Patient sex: M
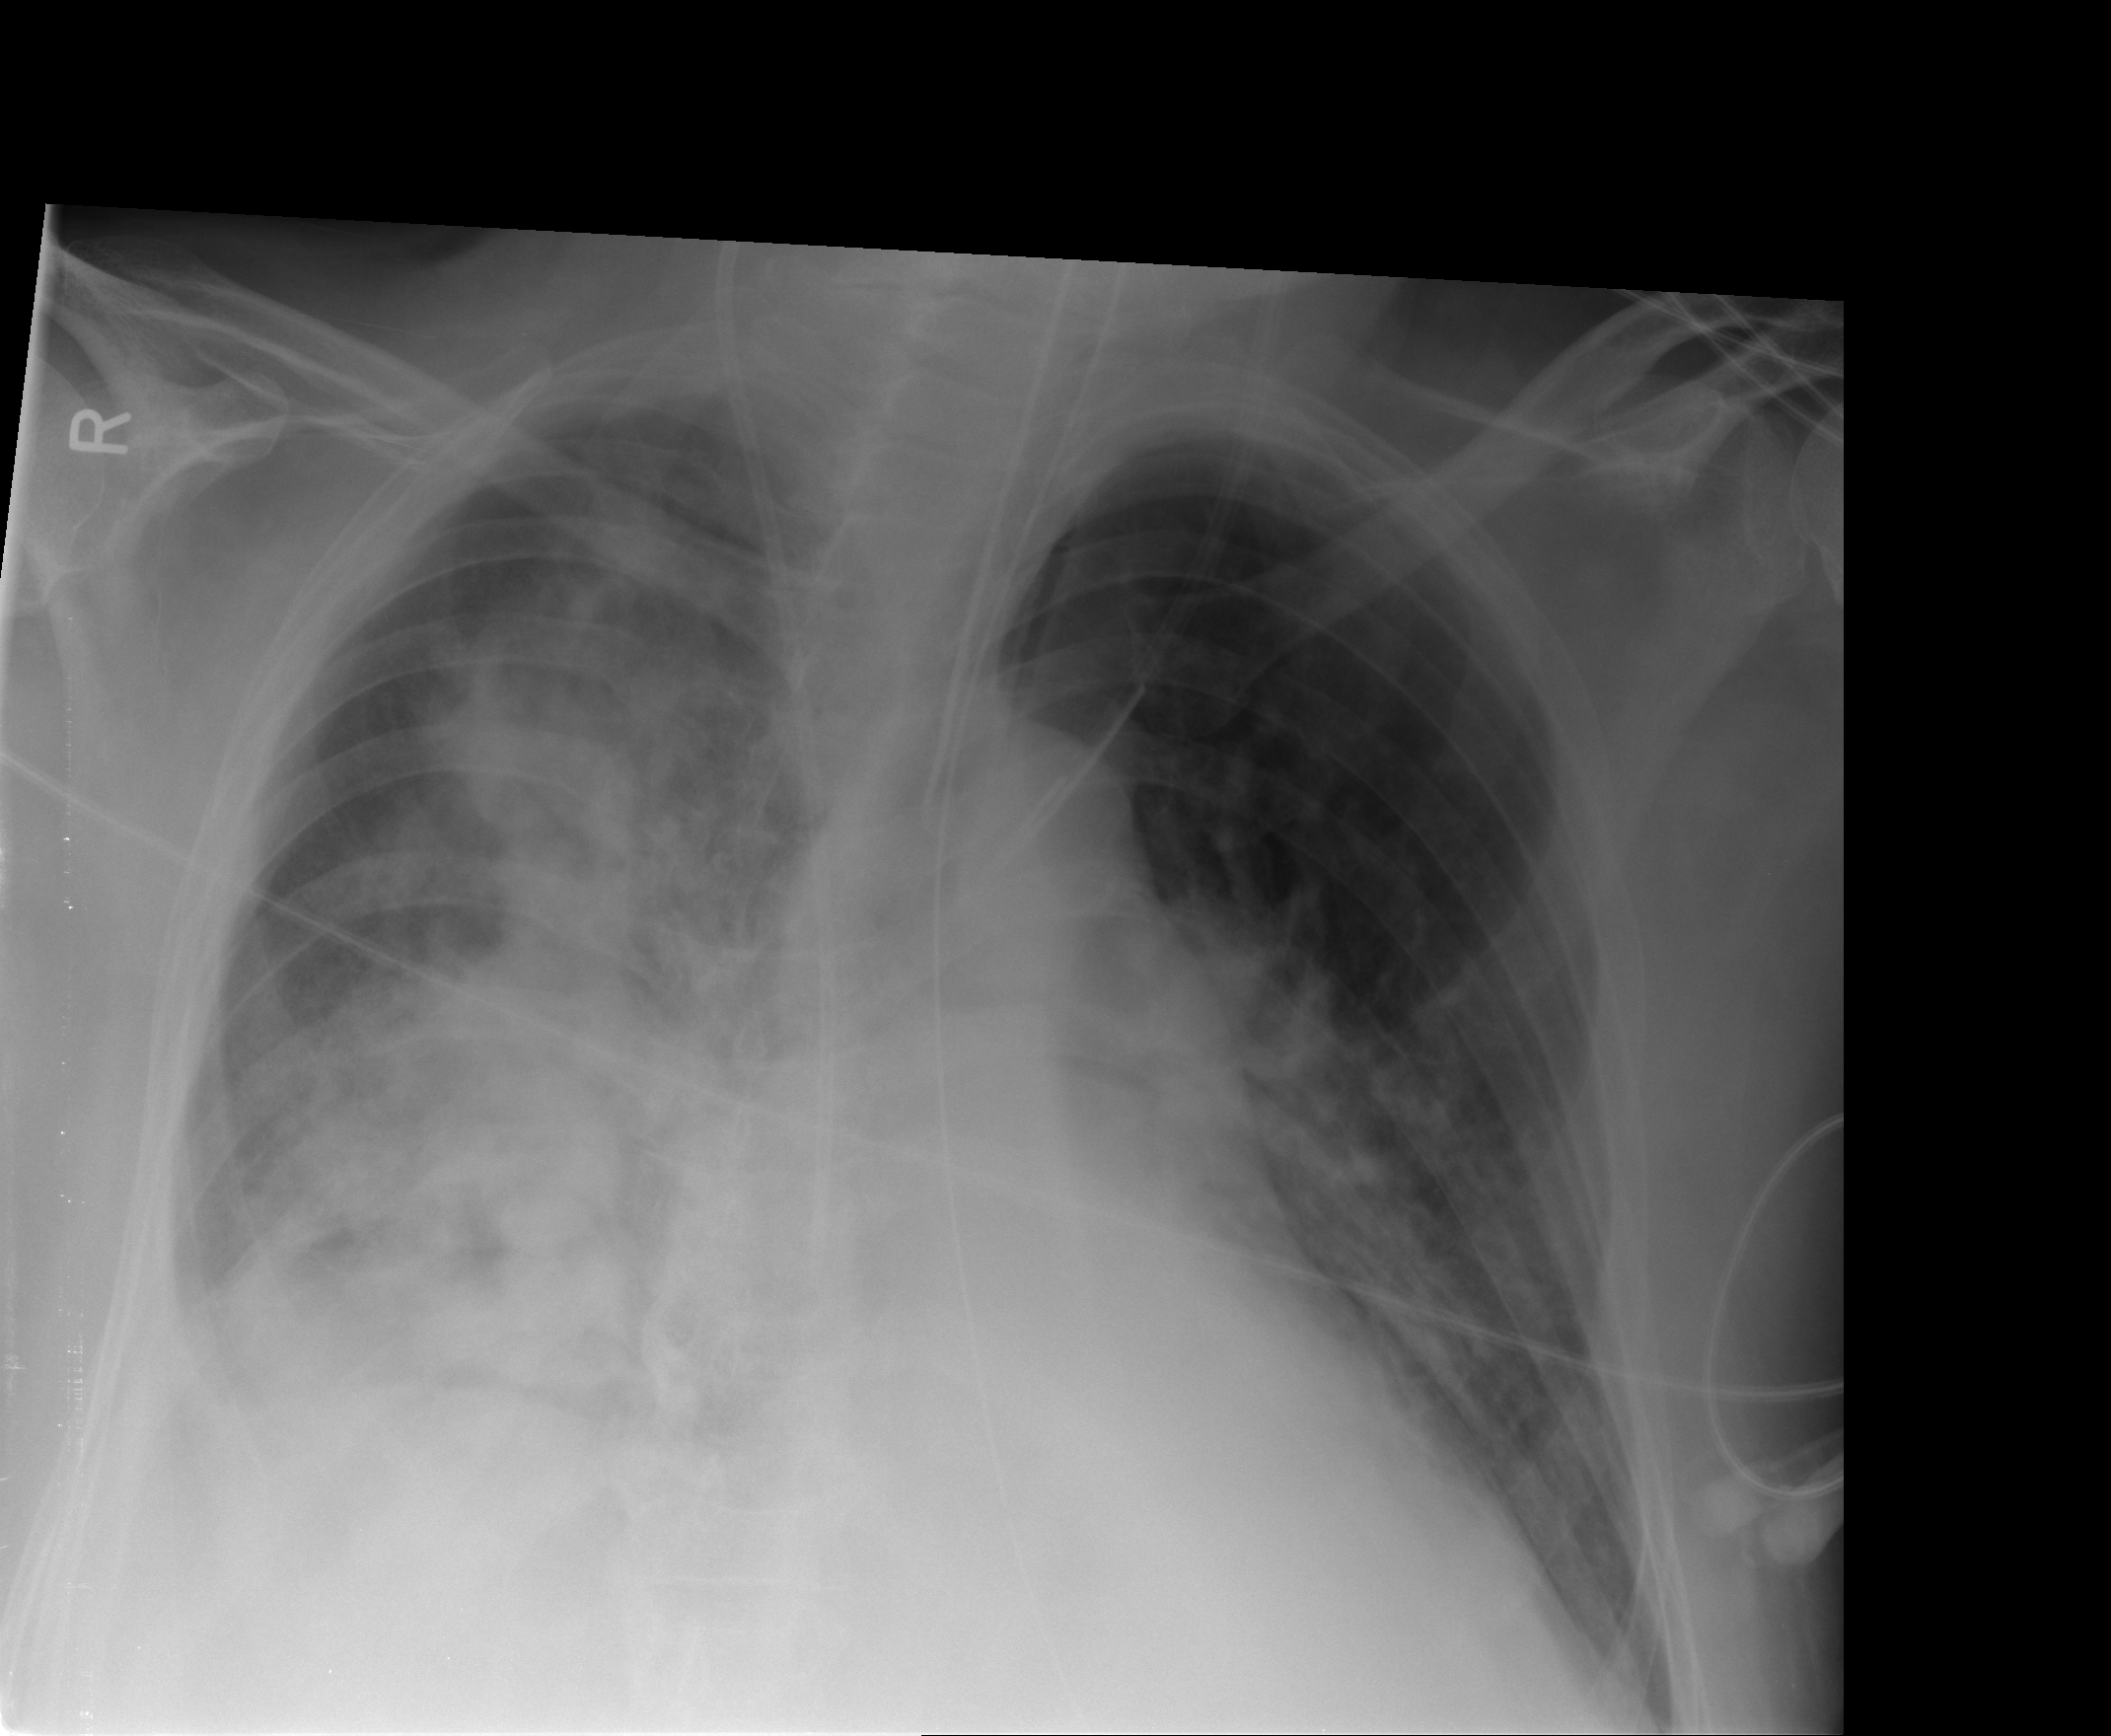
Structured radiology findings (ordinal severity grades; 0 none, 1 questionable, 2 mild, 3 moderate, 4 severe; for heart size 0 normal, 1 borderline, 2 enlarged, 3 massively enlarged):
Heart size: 1
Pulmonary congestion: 2
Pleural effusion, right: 2
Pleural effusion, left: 1
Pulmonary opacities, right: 3
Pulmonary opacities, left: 2
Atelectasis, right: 2
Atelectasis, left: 2